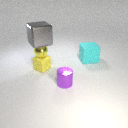
large cyan rubber cube to the right of small purple metal cylinder